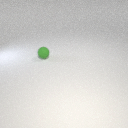
small green rubber sphere